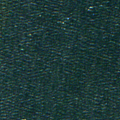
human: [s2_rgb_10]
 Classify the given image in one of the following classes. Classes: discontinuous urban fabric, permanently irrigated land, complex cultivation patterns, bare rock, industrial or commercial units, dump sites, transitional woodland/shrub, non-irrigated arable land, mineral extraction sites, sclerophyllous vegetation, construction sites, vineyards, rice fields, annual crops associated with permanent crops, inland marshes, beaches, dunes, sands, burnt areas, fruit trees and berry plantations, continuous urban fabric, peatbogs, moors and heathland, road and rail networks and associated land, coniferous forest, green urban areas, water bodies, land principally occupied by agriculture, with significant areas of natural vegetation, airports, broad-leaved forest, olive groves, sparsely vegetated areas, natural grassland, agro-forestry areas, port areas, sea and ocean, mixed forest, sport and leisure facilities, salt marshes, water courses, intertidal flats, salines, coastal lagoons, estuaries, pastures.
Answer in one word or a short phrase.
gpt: sea and ocean